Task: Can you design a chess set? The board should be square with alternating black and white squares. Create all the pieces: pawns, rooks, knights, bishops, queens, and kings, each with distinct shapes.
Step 810:
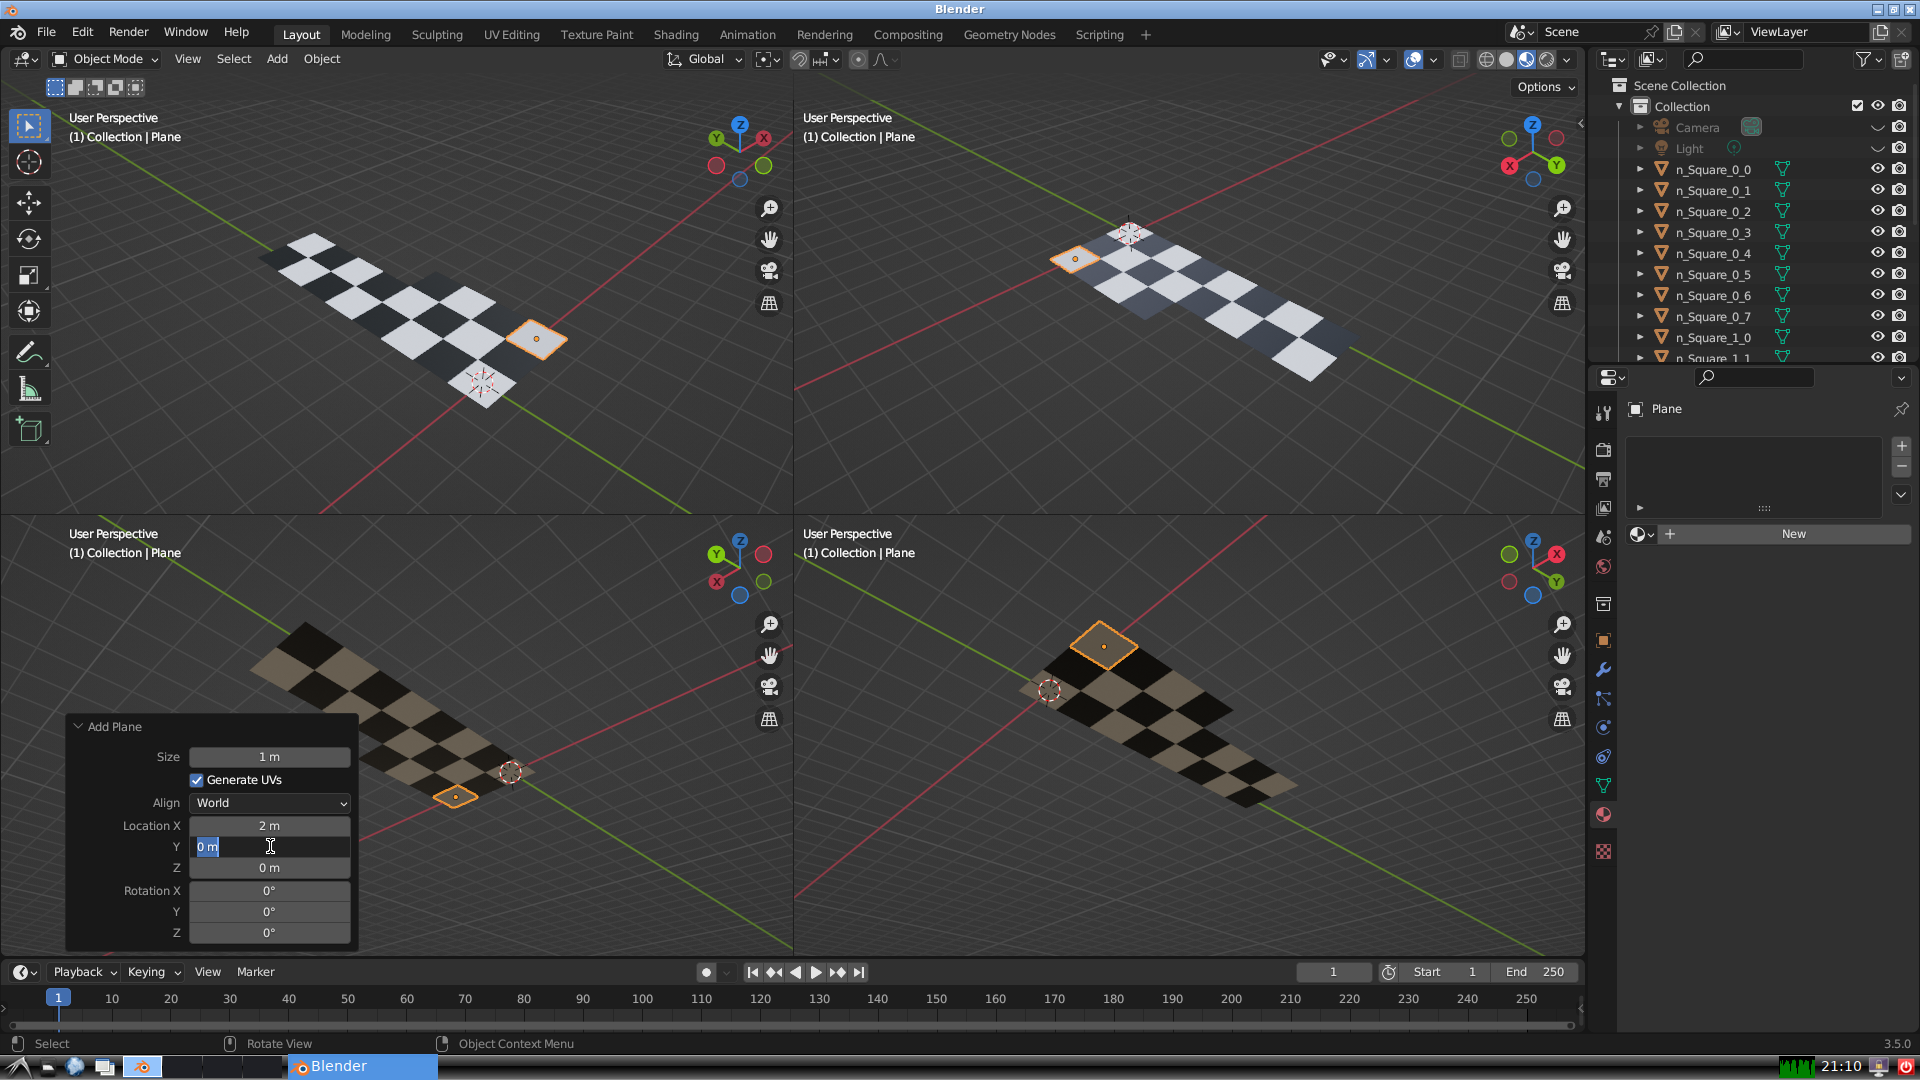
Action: input_text: 4.0